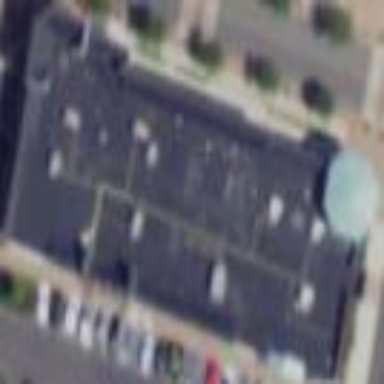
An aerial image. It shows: Retail building.